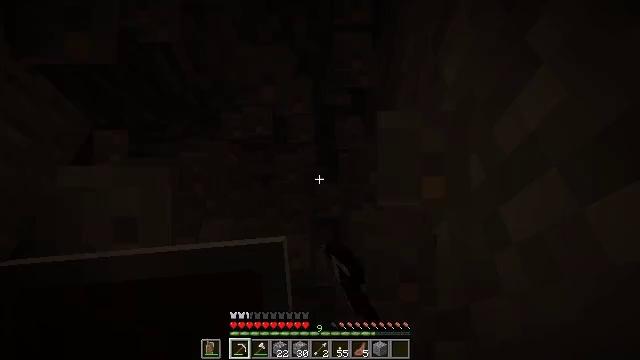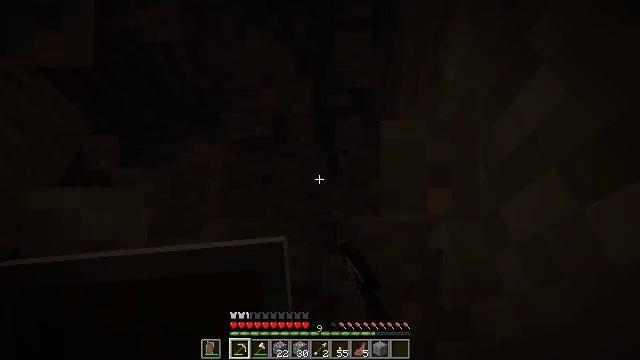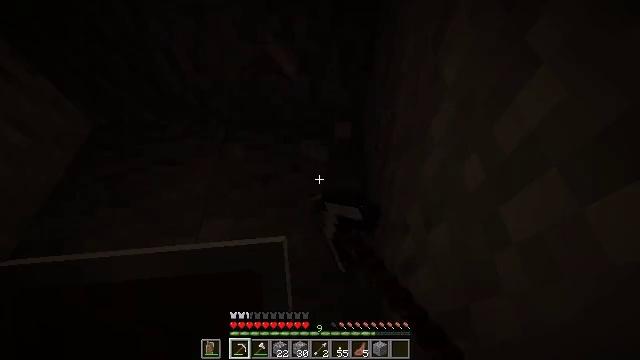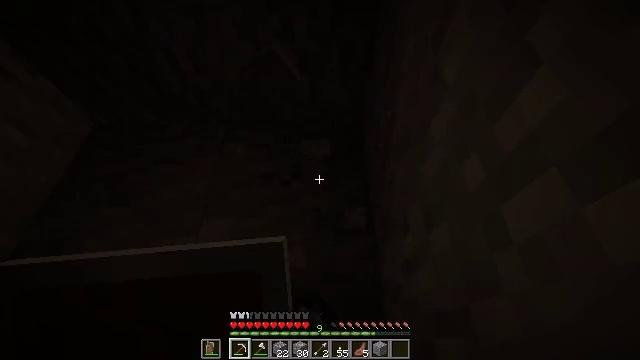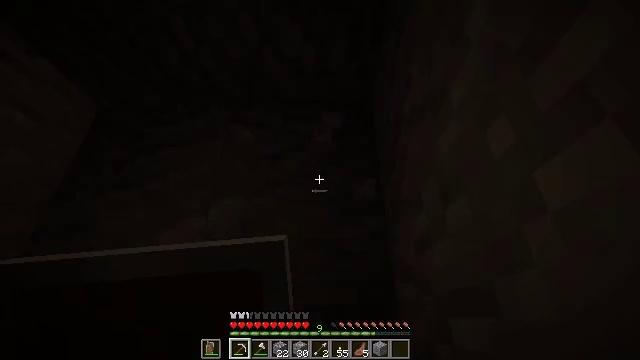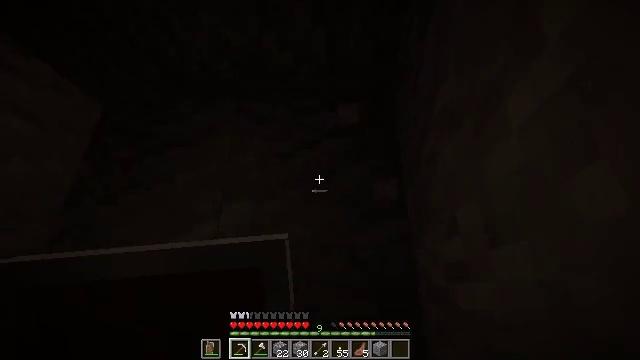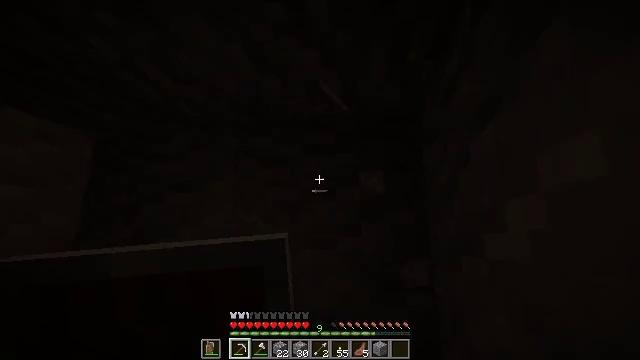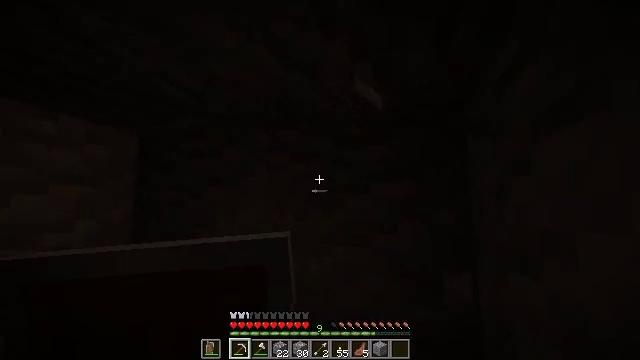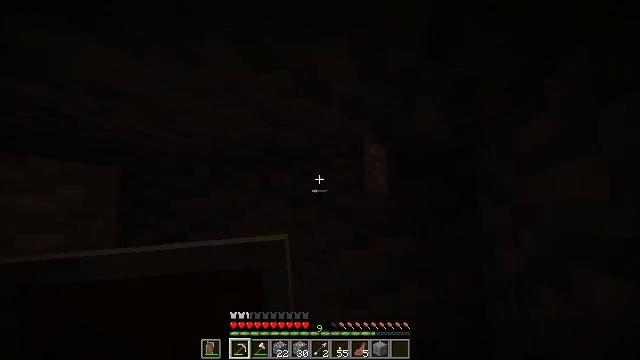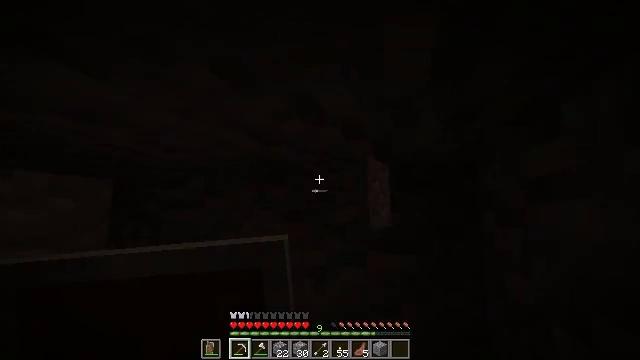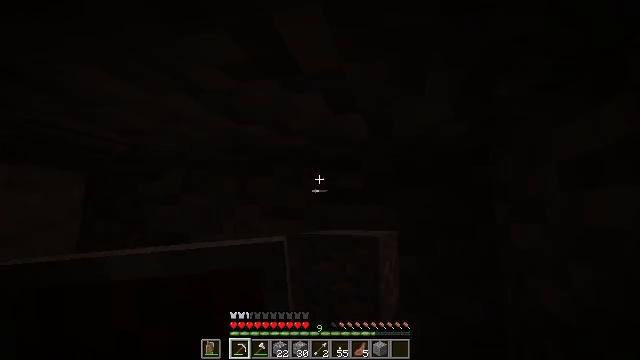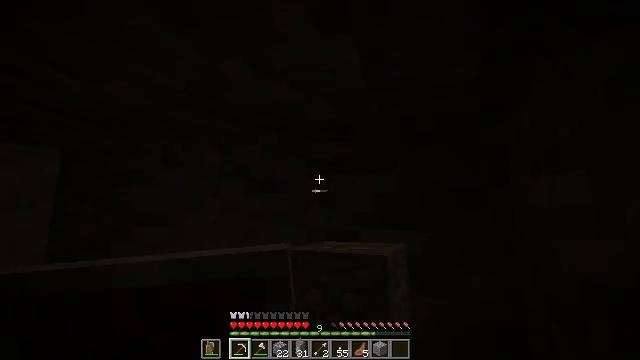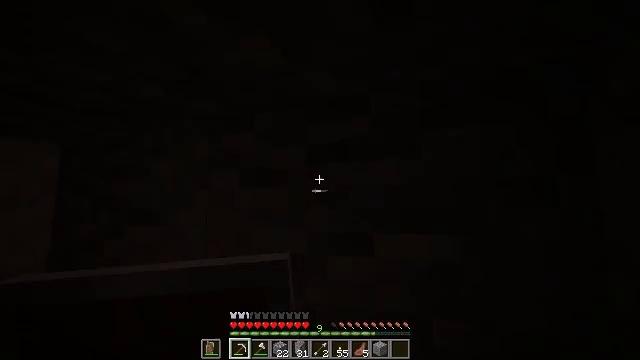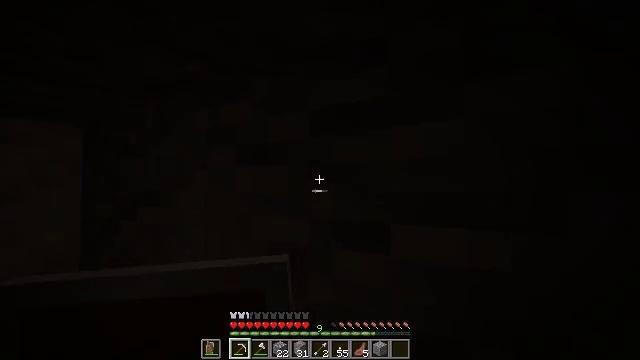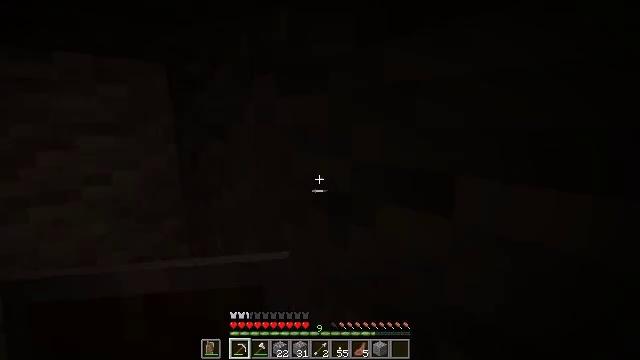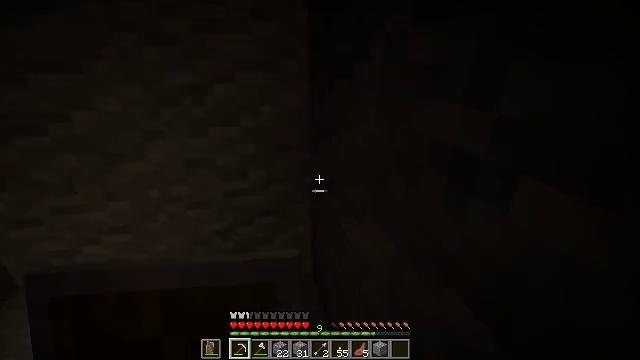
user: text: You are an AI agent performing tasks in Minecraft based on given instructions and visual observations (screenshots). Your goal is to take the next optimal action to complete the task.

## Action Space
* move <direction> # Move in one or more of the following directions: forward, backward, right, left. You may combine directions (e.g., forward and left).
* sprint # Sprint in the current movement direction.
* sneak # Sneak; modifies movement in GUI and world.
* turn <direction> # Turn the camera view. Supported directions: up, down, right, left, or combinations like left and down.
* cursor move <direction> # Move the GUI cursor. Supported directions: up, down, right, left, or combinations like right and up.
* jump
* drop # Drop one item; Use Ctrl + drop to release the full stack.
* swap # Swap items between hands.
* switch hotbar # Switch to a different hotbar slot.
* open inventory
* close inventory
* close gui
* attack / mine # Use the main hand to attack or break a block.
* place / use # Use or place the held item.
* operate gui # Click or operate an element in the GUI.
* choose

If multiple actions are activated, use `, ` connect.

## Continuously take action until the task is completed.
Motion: motion action
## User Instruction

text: Drop an iron pickaxe.
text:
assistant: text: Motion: attack / mine
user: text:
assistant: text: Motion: attack / mine
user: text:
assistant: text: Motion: attack / mine
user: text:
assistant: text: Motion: move forward, turn left and down
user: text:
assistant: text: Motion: move forward and move right, turn left and down, jump
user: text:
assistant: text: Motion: move forward and move right, turn left and down, jump
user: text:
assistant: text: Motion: move forward and move right, turn left and down, jump
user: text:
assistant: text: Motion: move forward and move right, jump
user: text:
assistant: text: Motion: move forward and move right, jump
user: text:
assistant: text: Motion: move forward and move right
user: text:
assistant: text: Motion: move forward and move right, turn up
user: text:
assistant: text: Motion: move forward and move right, turn left and down
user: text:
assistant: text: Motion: move right, turn left and down
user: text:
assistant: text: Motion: move right, turn left and down
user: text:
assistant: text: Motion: move right, turn left and down
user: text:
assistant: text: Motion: turn left and down
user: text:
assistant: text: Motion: turn left and down
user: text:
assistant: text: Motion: no_op
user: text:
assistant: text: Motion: no_op
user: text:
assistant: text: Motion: no_op
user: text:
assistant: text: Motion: no_op
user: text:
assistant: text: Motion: no_op
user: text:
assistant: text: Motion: no_op
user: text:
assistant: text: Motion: turn left and down
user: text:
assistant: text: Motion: turn left and down
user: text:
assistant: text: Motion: turn left
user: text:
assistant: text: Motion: move forward and move left
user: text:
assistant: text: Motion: move forward and move left
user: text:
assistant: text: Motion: move forward and move left
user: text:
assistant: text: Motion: move forward and move left